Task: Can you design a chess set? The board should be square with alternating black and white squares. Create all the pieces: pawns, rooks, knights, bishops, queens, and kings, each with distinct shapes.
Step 2934:
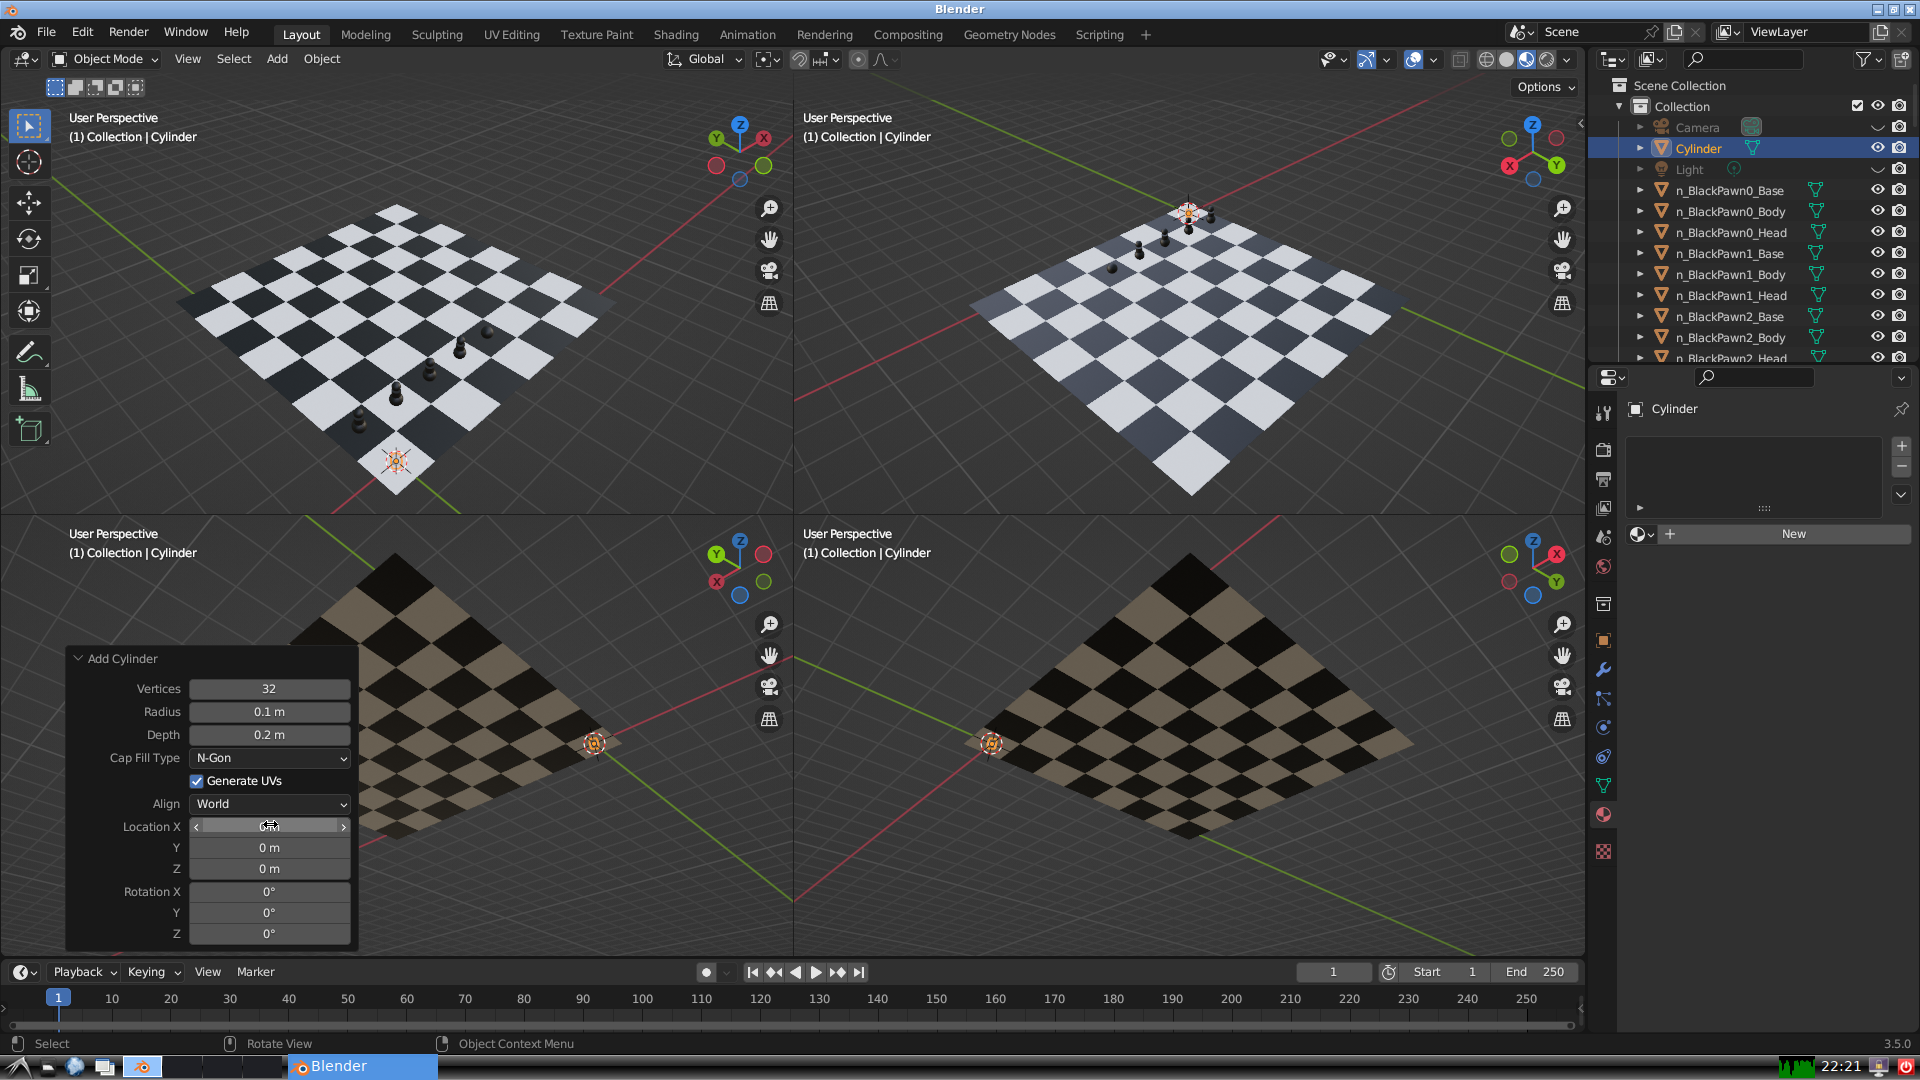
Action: click: no